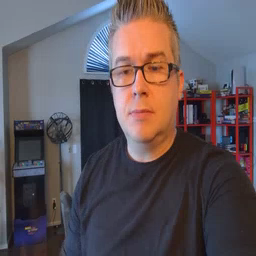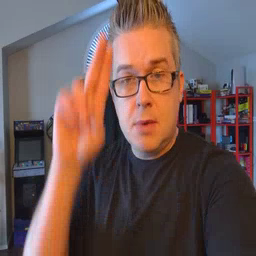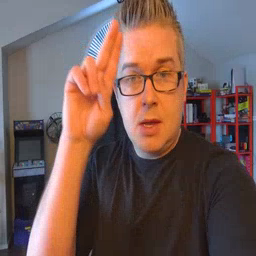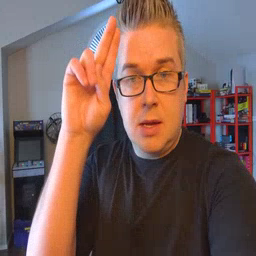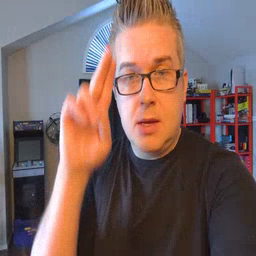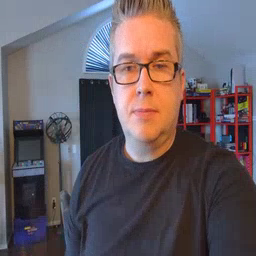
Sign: uncle